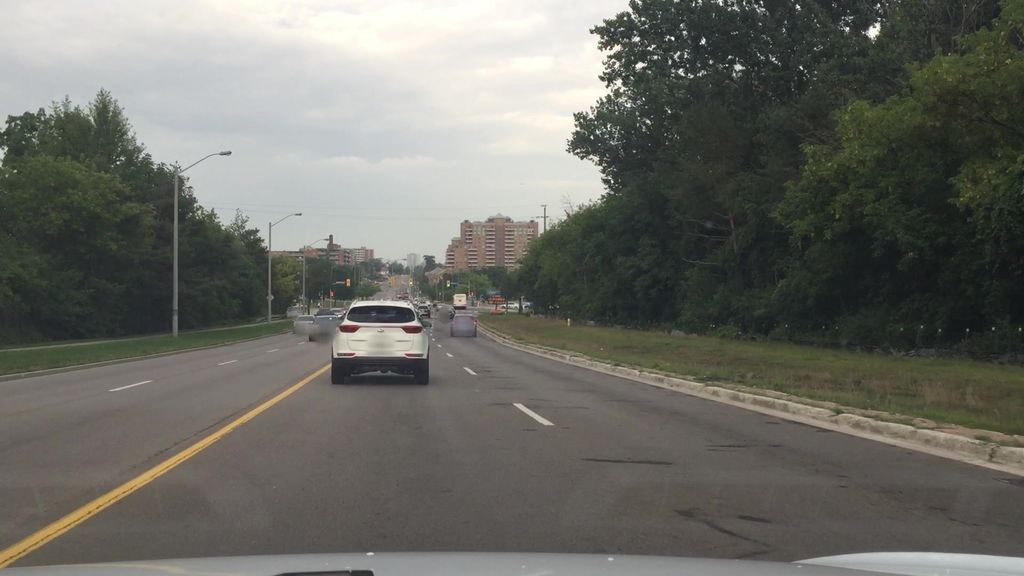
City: toronto